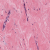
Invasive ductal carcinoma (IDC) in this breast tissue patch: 0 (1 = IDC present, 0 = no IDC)